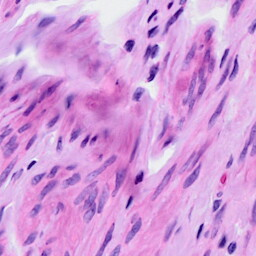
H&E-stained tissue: Ovarian